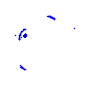
Particle: proton